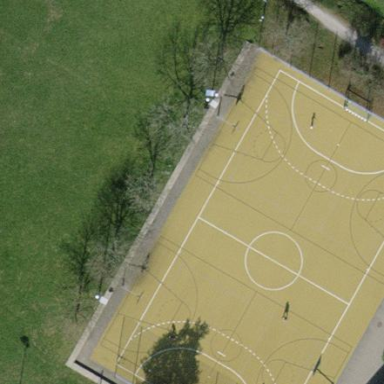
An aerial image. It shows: Basketball court on leisure land pitch.